Question: Given some known input values and observed outputs, determine how many possible combinations exist for the unknown inputs that would produce the same outputs.
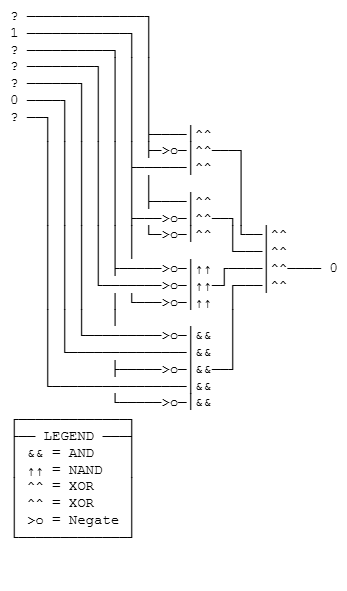
Answer: 0